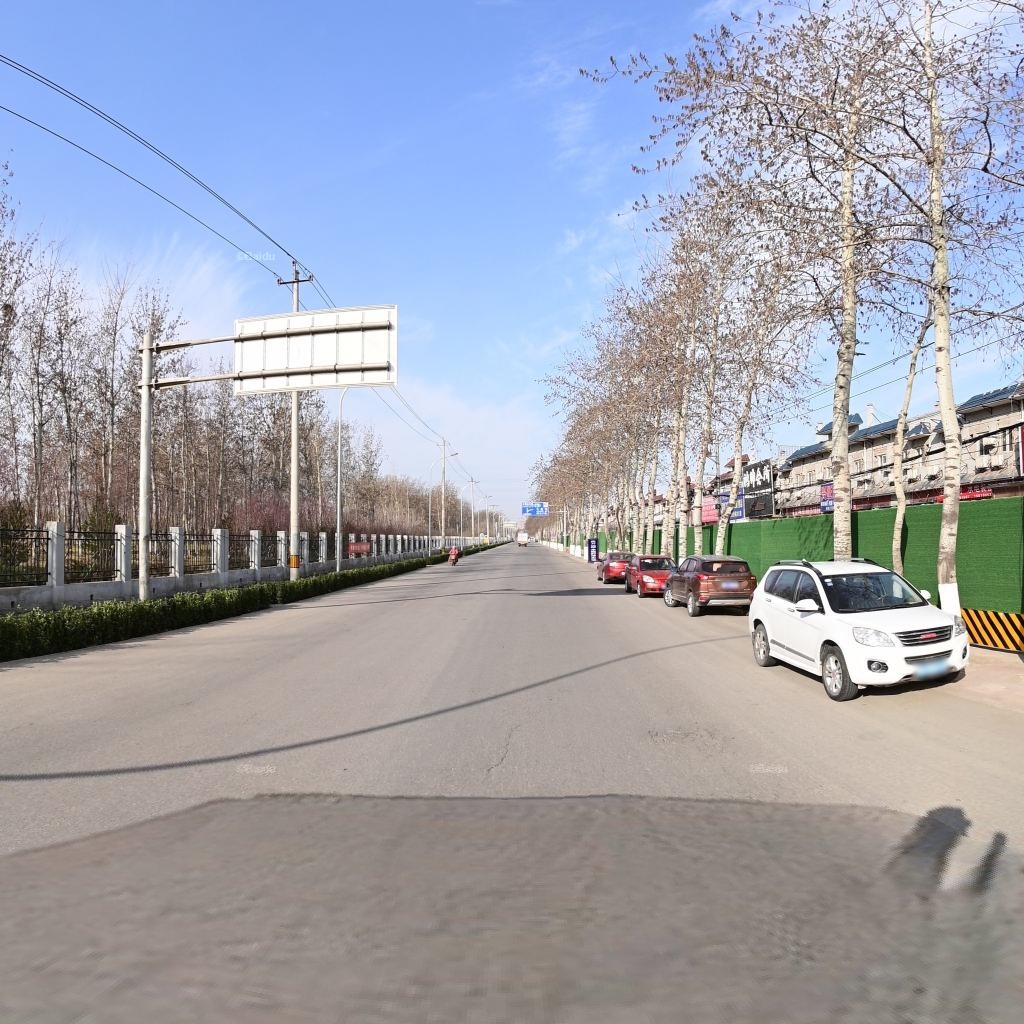
Region: Chaoyang
Road damage annotations: alligator crack, longitudinal crack